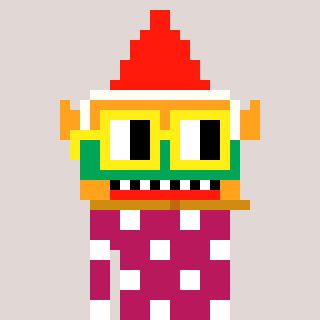
a pixel art character with square yellow glasses, a gnome-shaped head and a darkpink-colored body on a warm background